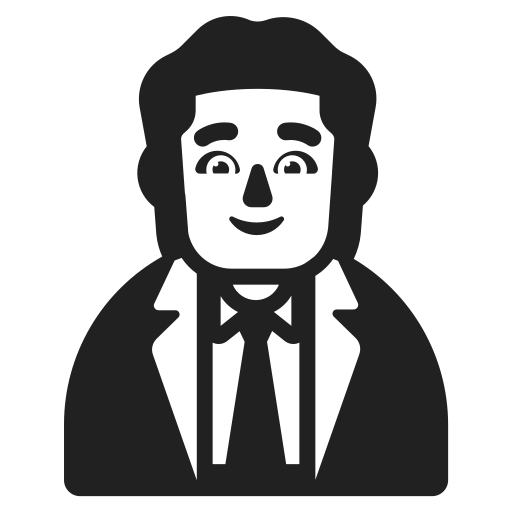
man office worker high contrast default